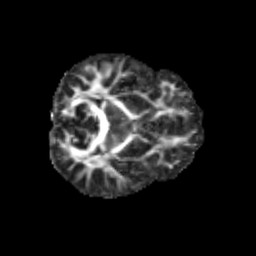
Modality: FA
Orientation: axial
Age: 10
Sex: male
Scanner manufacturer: siemens
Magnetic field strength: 3 T
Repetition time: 3.8 s
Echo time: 0.07 s